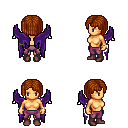
a pixel art fantasy rpg character, female body template, human, tanned skin, purple wings, magenta pants, brunette pageboy hairstyle, bracelets, maroon shoes, four views (front, back, left, right), 2x2 character sprite sheet, small pixel art, hard edges, no anti-aliasing